Question: I am wondering how is Google able to show messages like 'Cannot connect to the real mail.google.com' or similar? Are the IP addresses of Google servers simply hard-coded within Chrome or is it possible to do a similar thing? This could help making sure clients are not visiting phishing or scams websites.
This errors only shows when trying to access Google related websites, nothing else.
Here is a sample of what Google Chrome shows when trying to connect to Gmail without providing the proxy credentials.

PS: I usually use C# & ASP.NET. I am open to suggestions.
Following the answer from SilverlightFox, is there any way to "request" the pinning of my website certificate? And/Or how to add it to the "STS preloaded list"?
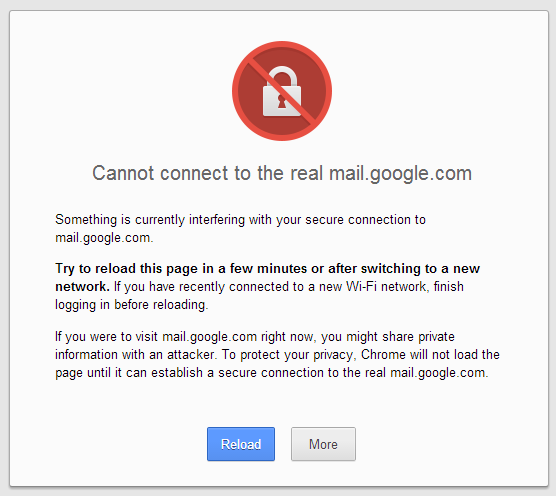
Answer: As <URL>:-
> One way to detect and block many kinds of MITM attacks is "certificate pinning", sometimes called "SSL pinning". A client that does certificate pinning adds an extra step to the normal TLS protocol or SSL protocol: After obtaining the server's certificate in the standard way, the client checks the server's certificate against trusted validation data. Typically the trusted validation data is bundled with the app, in the form of a trusted copy of that certificate, or a trusted hash or fingerprint of that certificate or the certificate's public key. For example, Chromium and . In other systems the client hopes that the first time it obtains a server's certificate it is trustworthy and stores it; during later sessions with that server, the client checks the server's certificate against the stored certificate to guard against later MITM attacks.
From <URL>:-
> some newer browsers (Chrome, for example) will do a variation of cerficiate pinning using the HSTS mechanism. They preload a specific set of public key hashes into this the HSTS configuration, which limits the valid certificates to only those which indicate the specified public key.
<URL> that tells a browser to "remember" that a website is to only be accessed via HTTPS for a period of time. If HSTS is set on 'www.example.com' and the user visits 'http://www.example.com' before 'max-age' has expired, the browser will request 'https://www.example.com' instead and no request will be sent via plain HTTP. HSTS requires that the user has already visited the site in order to have received the header, however a workaround has been implemented by Google in their Chrome browser code:
> Google Chrome and Mozilla Firefox address this limitation by implementing a "STS preloaded list", which is a list that contains known sites supporting HSTS. This list is distributed with the browser so that it uses HTTPS for the initial request to the listed sites as well.
# Update following question edit
> Following the answer from SilverlightFox, is there any way to "request" the pinning of my website certificate? And/Or how to add it to the "STS preloaded list"?
According to <URL> pinned in the browser:
> is this domain HSTS-preloaded in Chrome? For now it is hardcoded in the binary and will hopefully grow. You can contact Chromium to have your site included in that list.
and
> So right now, the only solution to pin public keys of CAs signing your website certificates would be to contact Chromium team to be included in the code.